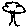
Label: tree